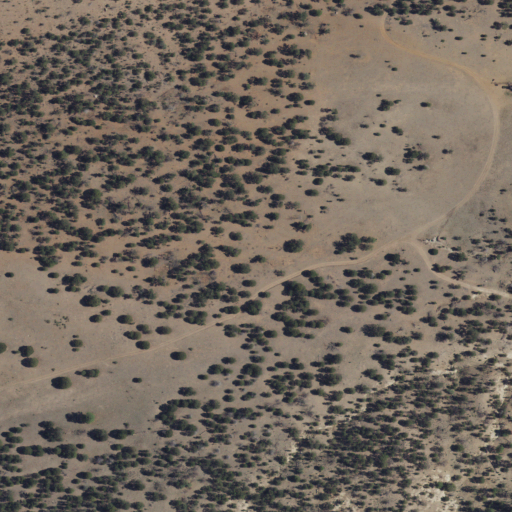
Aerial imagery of plain(s) in New Mexico named The Park containing evergreen forest, shrub, and grassland